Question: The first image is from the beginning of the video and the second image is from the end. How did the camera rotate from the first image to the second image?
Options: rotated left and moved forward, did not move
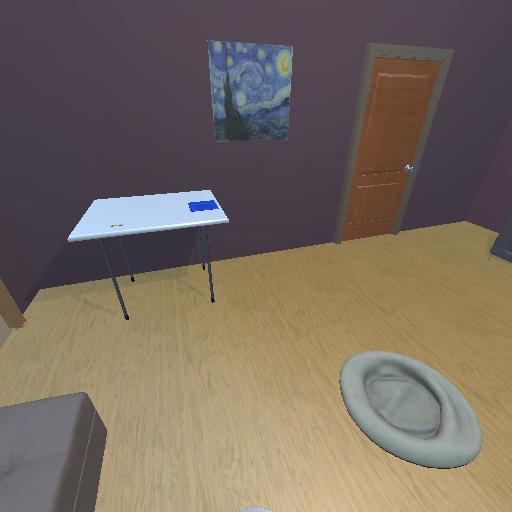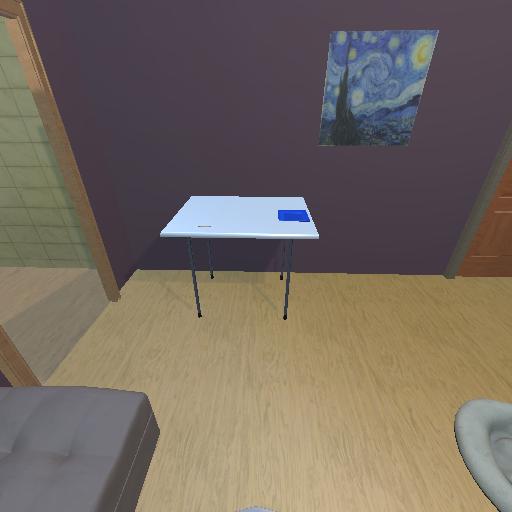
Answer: rotated left and moved forward